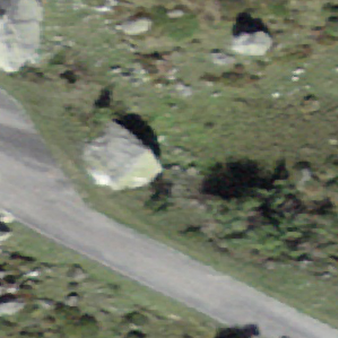
Label: bouldering_area